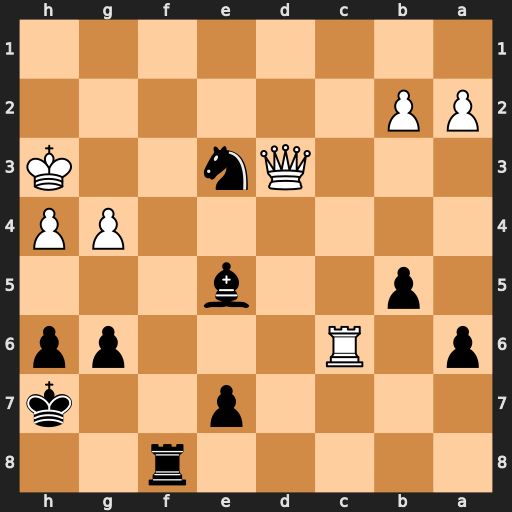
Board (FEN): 5r2/4p2k/p1R3pp/1p2b3/6PP/3Qn2K/PP6/8
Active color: b
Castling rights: -
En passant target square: -
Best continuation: Rf3#